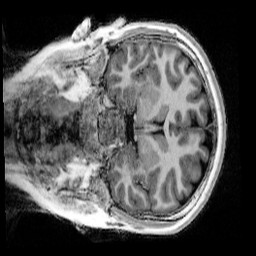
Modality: UNIT1_denoised
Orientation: coronal
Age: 10
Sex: female
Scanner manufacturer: siemens
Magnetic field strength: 3 T
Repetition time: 4 s
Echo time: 0.00303 s